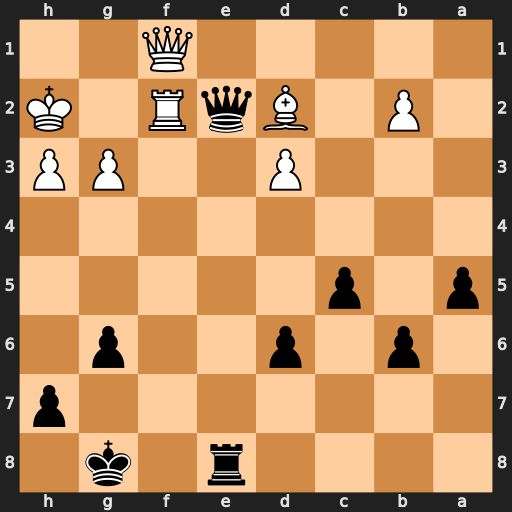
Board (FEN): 4r1k1/7p/1p1p2p1/p1p5/8/3P2PP/1P1BqR1K/5Q2
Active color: b
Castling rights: -
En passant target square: -
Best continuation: Qxf1 Rxf1 Re2+ Kg1 Rxd2